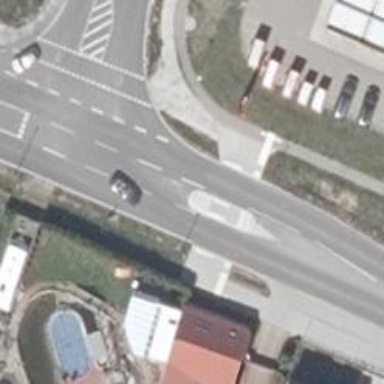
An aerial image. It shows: Unmarked crossing with pedestrian island.